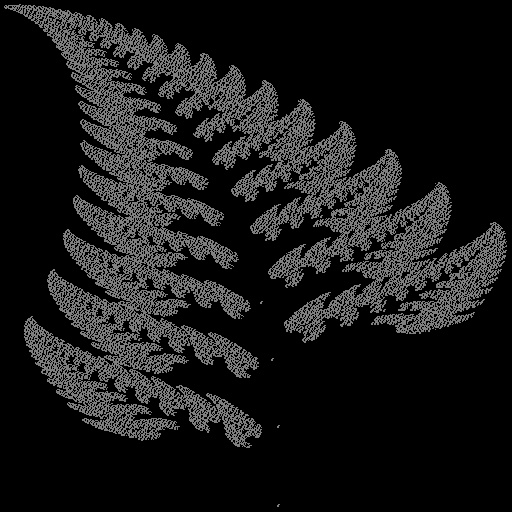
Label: fern